Field crop: maize
Growth stage: 2
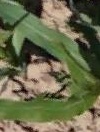
Species: maize